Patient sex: F
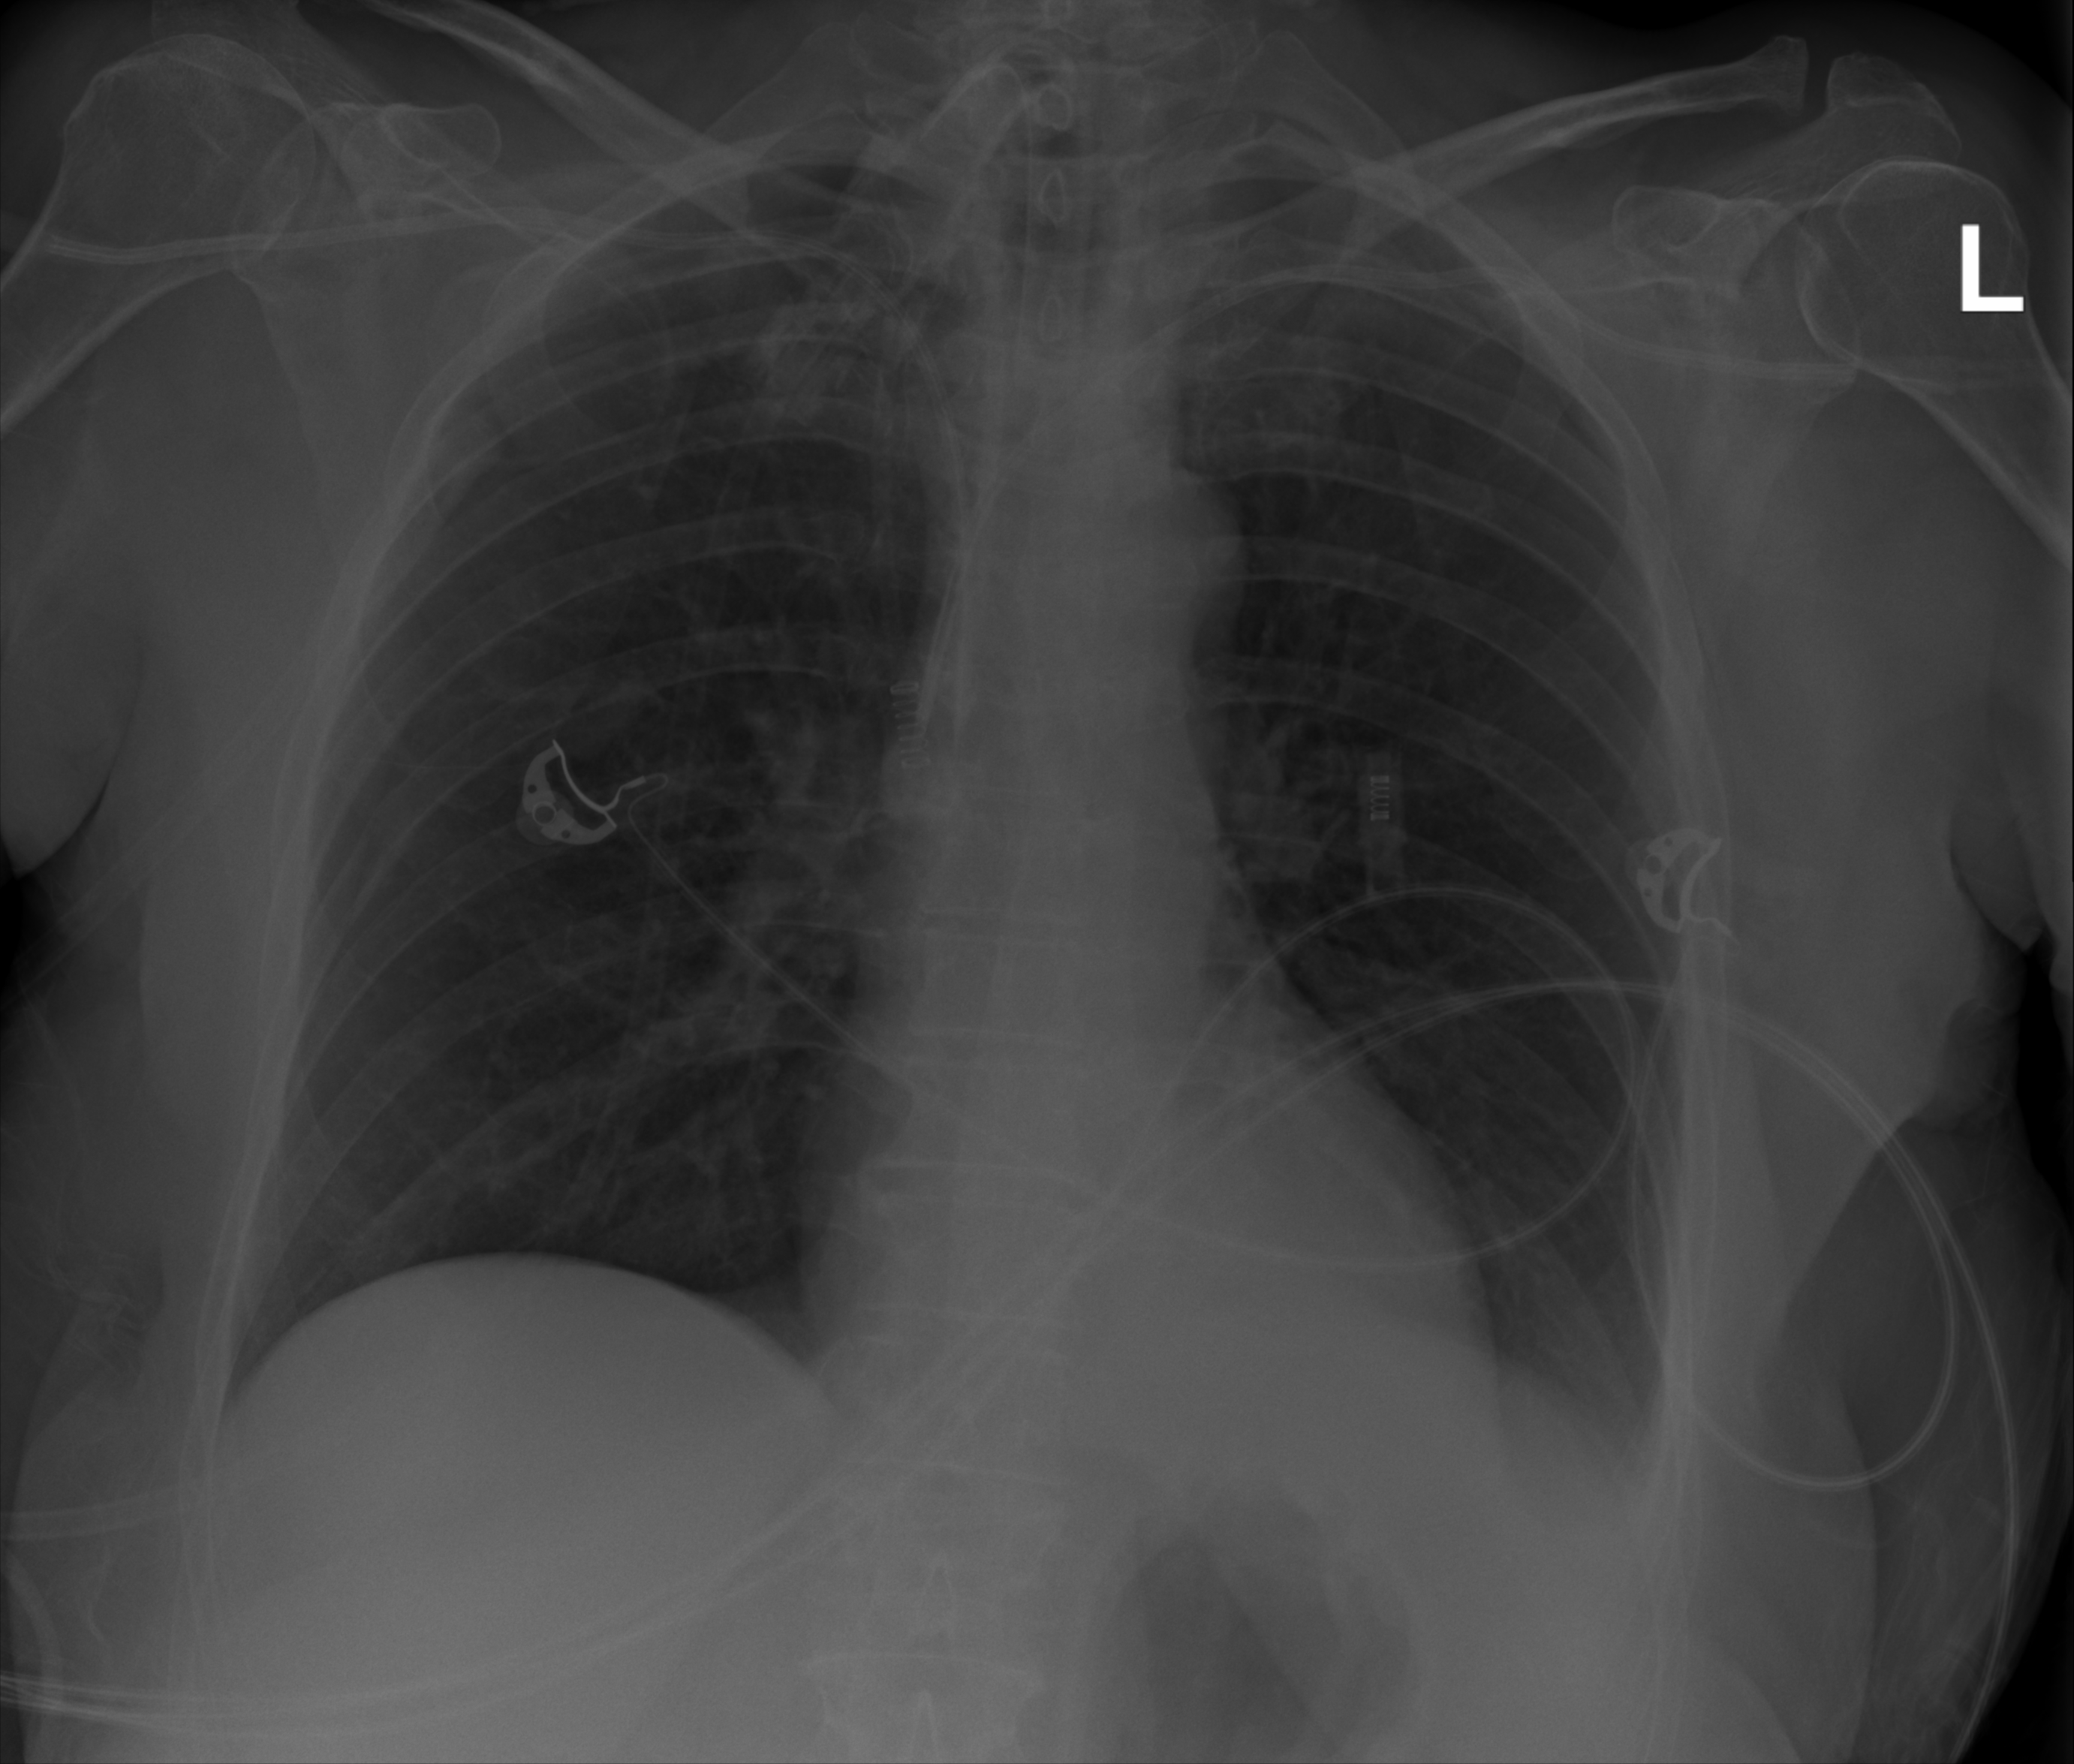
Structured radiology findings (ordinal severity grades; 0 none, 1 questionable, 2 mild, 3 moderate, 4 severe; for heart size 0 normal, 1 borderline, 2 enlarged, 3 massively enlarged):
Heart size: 0
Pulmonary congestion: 0
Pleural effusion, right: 0
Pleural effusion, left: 1
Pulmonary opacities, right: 0
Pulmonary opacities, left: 0
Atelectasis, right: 0
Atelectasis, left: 0